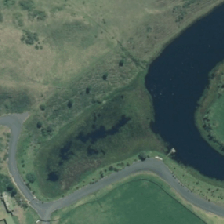
Land cover: herbaceous_freshwater_vege